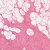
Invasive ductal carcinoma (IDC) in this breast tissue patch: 0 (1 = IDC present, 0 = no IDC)